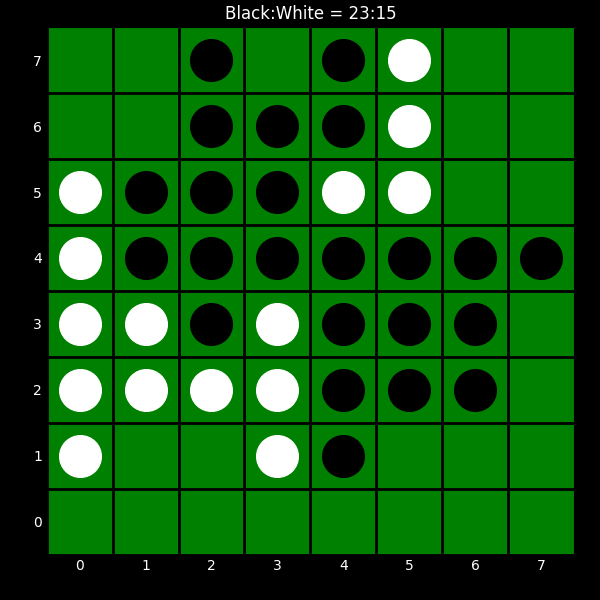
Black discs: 23
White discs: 15